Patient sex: M
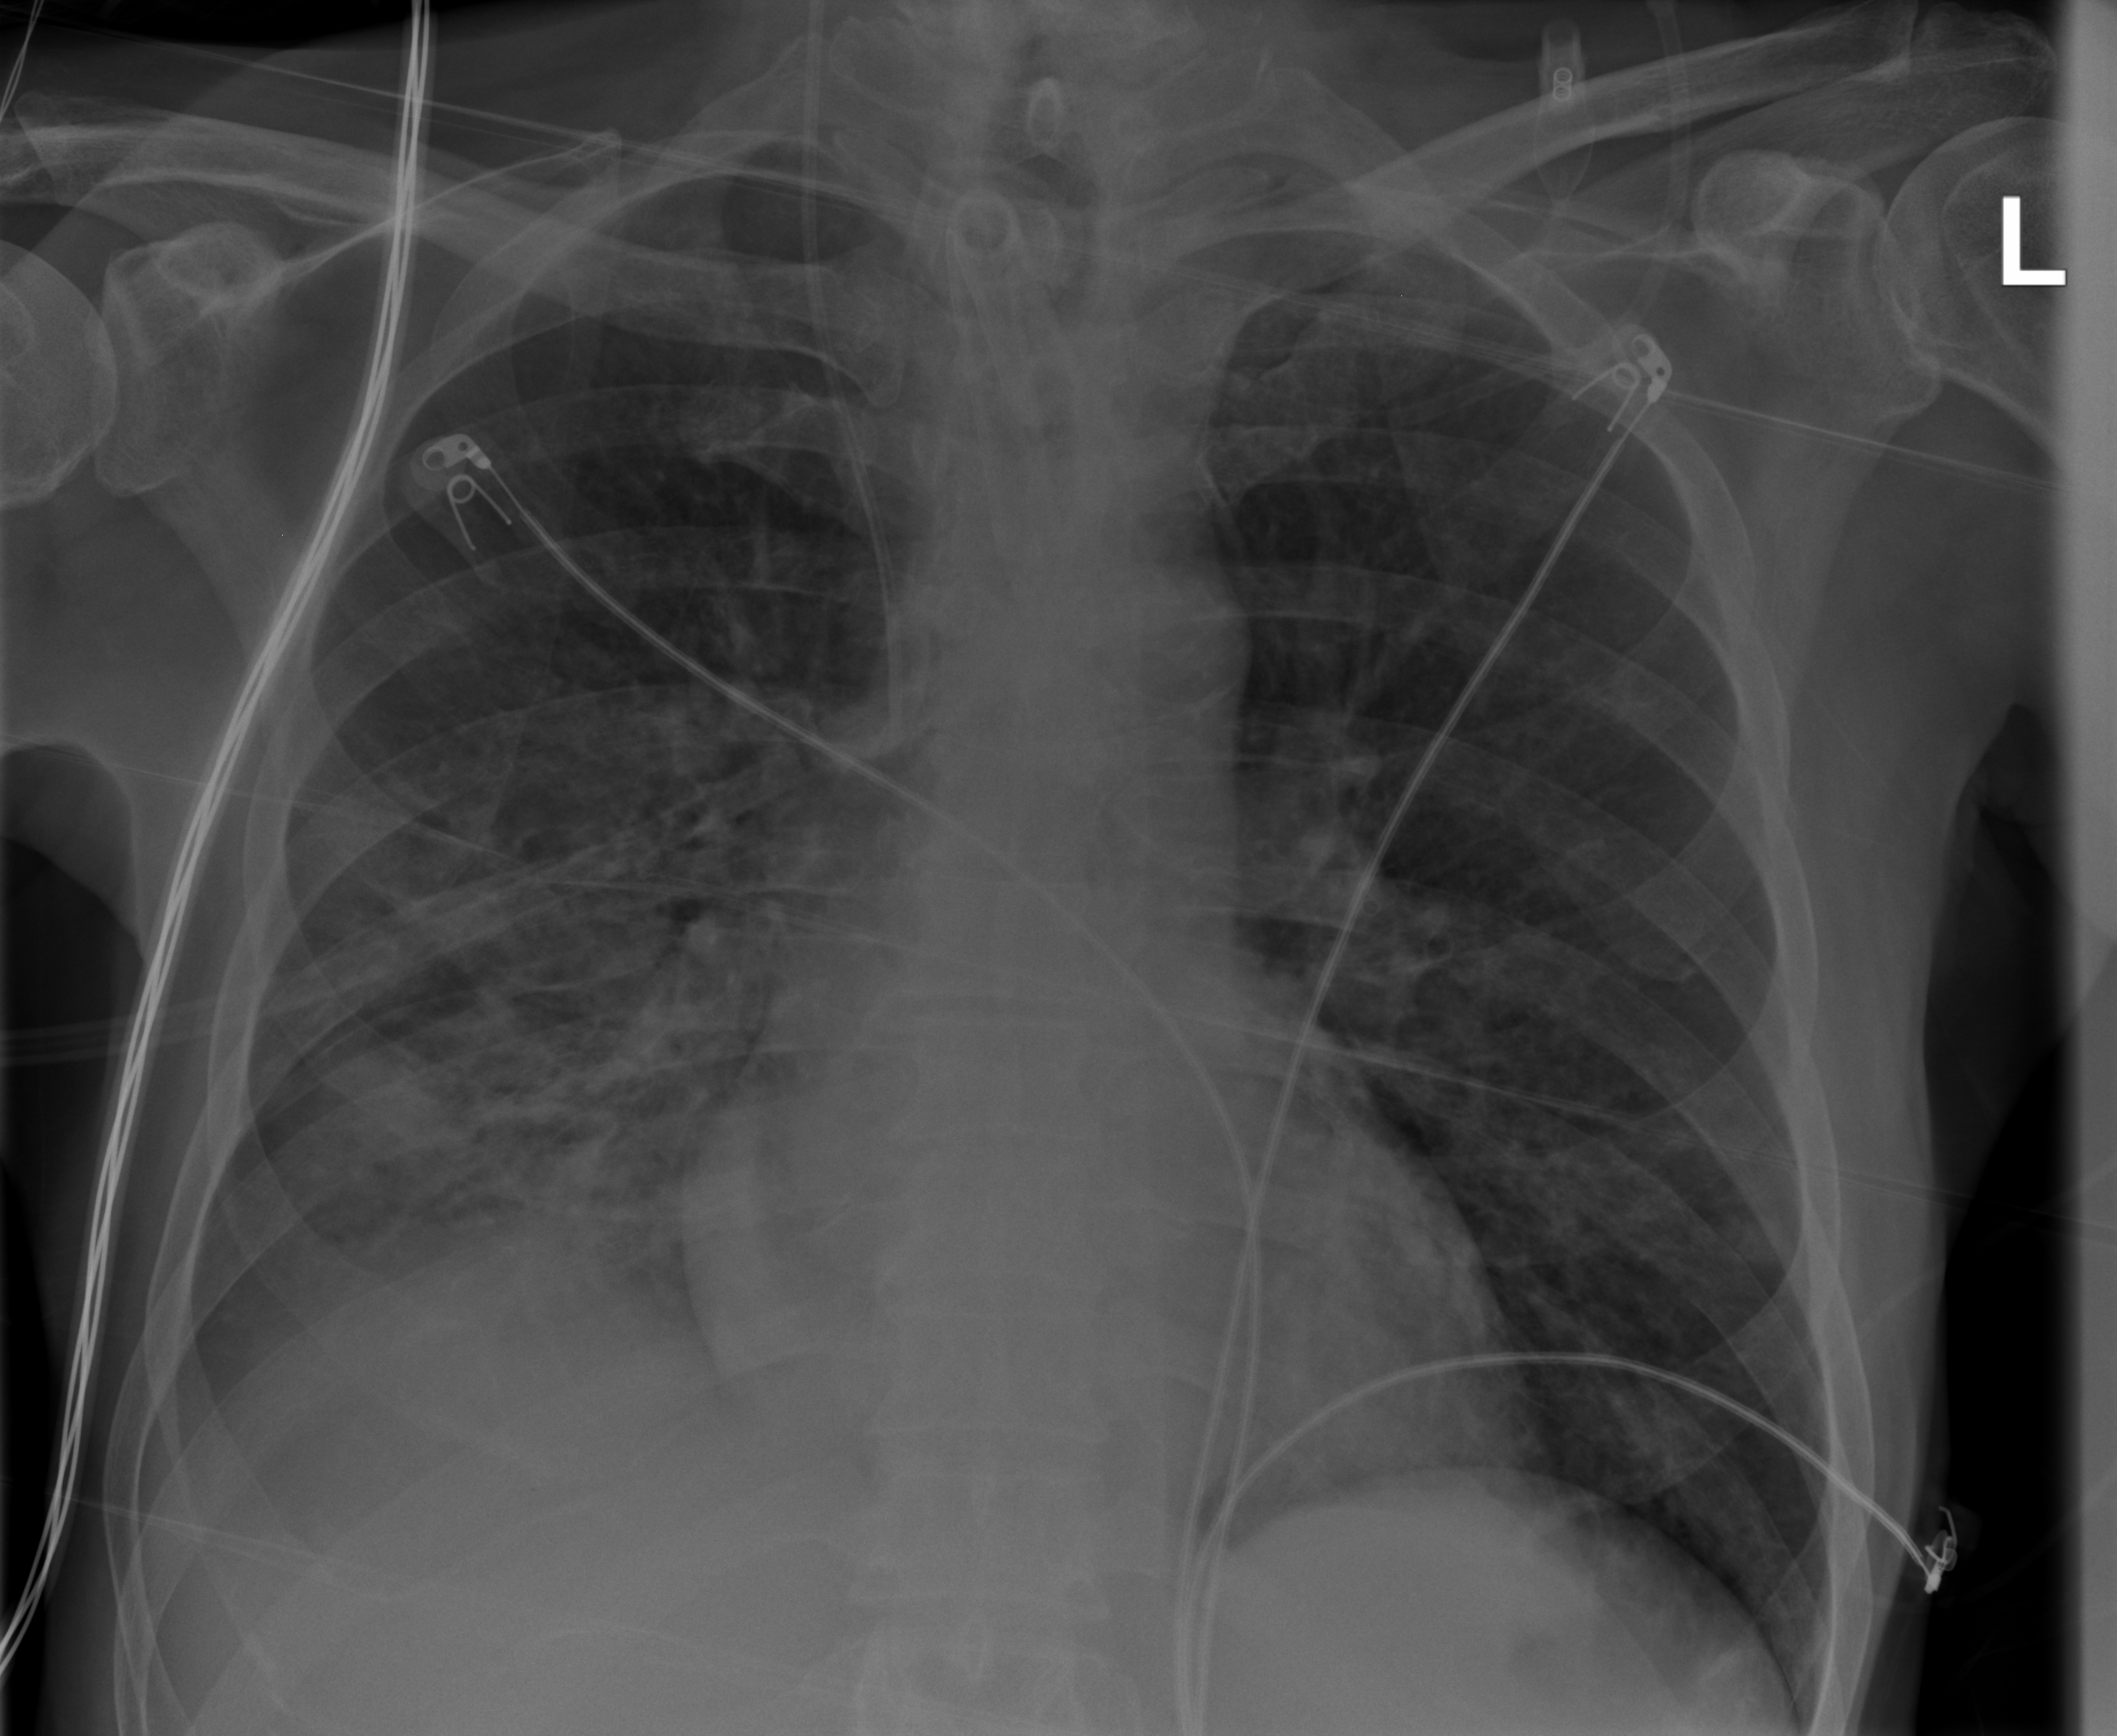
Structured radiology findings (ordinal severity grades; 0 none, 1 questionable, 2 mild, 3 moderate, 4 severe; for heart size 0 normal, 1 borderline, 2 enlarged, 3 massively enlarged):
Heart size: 0
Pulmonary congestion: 0
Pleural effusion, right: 2
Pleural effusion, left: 0
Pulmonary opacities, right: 2
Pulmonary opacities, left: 1
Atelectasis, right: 2
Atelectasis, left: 2